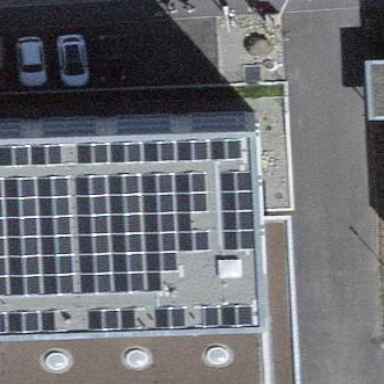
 consisting of solar photovoltaic panels."